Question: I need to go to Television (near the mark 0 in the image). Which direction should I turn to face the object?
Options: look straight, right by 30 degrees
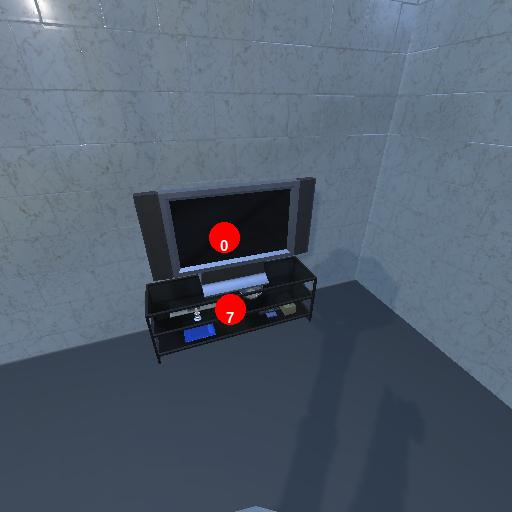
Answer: look straight